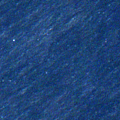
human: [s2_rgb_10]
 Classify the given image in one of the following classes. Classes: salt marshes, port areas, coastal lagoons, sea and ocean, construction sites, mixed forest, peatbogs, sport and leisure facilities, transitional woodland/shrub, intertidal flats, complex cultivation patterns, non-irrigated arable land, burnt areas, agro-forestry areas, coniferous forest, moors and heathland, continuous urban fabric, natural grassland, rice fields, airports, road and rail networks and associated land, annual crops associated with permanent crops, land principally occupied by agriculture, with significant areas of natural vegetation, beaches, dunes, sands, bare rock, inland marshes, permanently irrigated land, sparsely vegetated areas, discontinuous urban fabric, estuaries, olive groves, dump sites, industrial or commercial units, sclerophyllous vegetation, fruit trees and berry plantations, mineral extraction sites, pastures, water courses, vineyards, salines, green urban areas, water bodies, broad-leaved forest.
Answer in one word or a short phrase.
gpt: sea and ocean